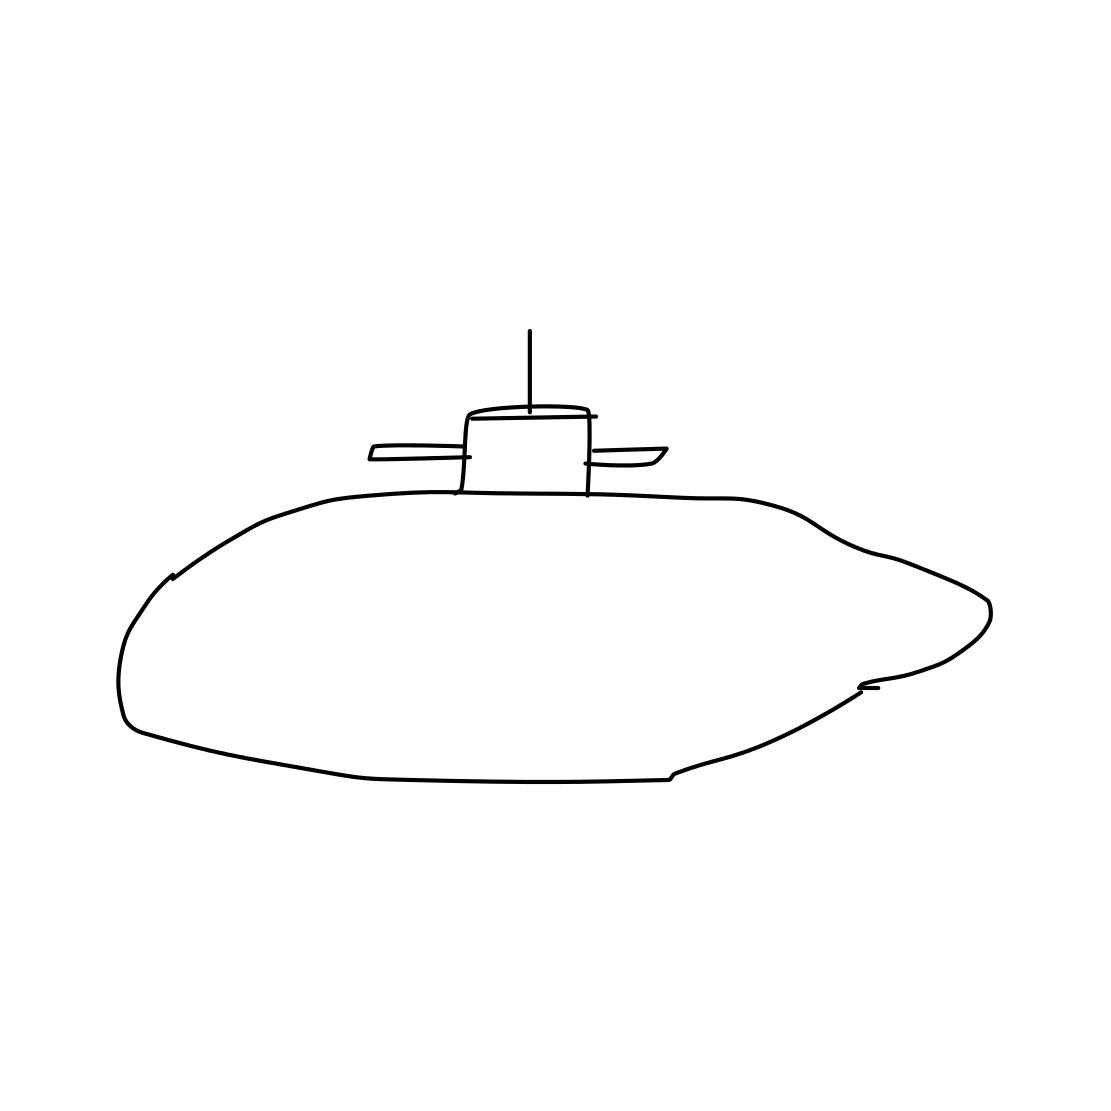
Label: submarine